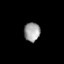
Tissue: lung
Cell type: T cells
Senescence score: 0.1652
Nuclear area (px): 295
Mean DAPI intensity: 160.668